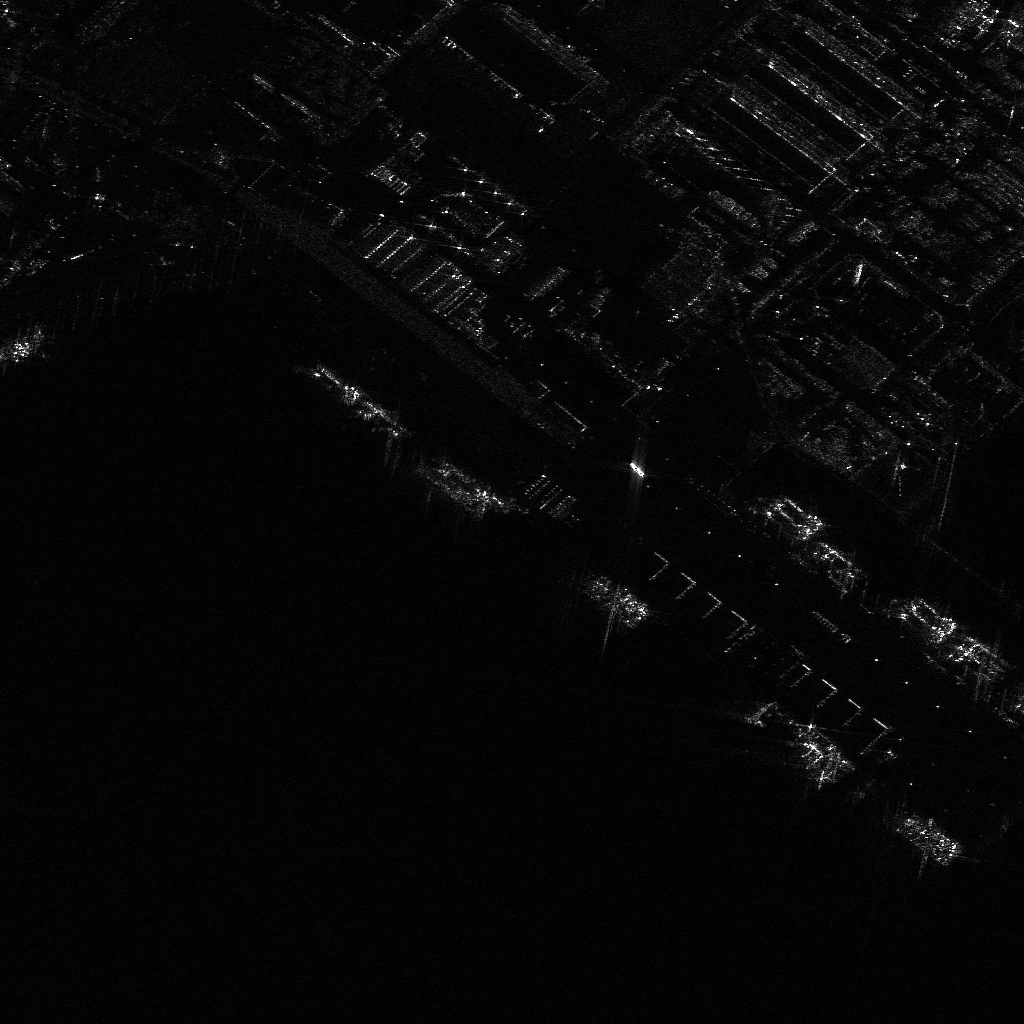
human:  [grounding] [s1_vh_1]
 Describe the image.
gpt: In the satellite image, there is  <ref>7 medium container </ref> <box>[[75, 49, 80, 51, 43], [74, 50, 79, 51, 43], [78, 54, 83, 55, 43], [88, 59, 93, 60, 43], [87, 60, 92, 61, 43], [93, 63, 98, 65, 43], [92, 64, 97, 66, 43]]</box> located at right,  <ref>3 medium container </ref> <box>[[88, 80, 93, 82, 43], [77, 72, 83, 73, 43], [76, 73, 82, 75, 43]]</box> located at bottom right,  <ref>6 medium container </ref> <box>[[58, 56, 63, 58, 43], [57, 58, 62, 59, 43], [43, 46, 48, 47, 43], [42, 47, 47, 48, 43], [34, 40, 40, 41, 43], [30, 36, 35, 38, 43]]</box> located at center,  <ref>1 large lawenforce </ref> <box>[[0, 30, 4, 35, 88]]</box> located at left.